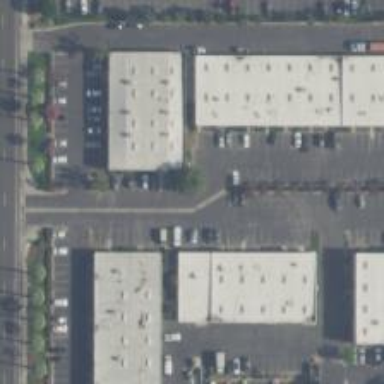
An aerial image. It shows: Parking space.